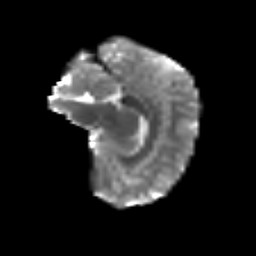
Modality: T2w
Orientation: sagittal
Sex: female
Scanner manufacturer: siemens
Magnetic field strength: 3 T
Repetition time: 5 s
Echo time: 0.071 s